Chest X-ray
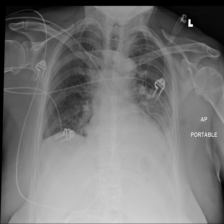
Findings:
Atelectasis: positive
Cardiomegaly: negative
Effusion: positive
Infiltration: positive
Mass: negative
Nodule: negative
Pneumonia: negative
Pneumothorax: negative
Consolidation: negative
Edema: negative
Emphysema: negative
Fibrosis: negative
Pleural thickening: negative
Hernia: negative